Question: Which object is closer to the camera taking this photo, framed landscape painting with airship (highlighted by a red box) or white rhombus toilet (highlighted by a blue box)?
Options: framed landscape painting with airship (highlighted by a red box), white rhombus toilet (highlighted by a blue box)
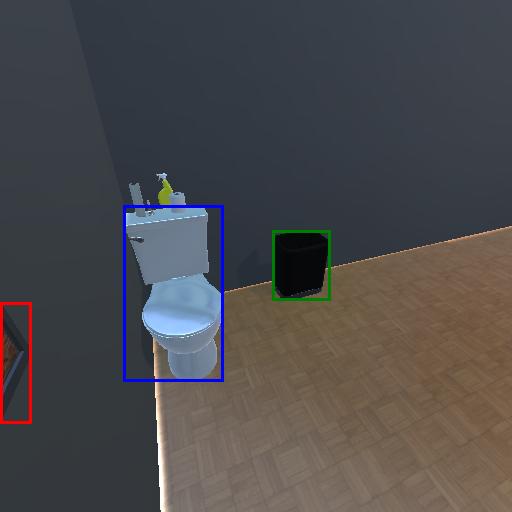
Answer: framed landscape painting with airship (highlighted by a red box)